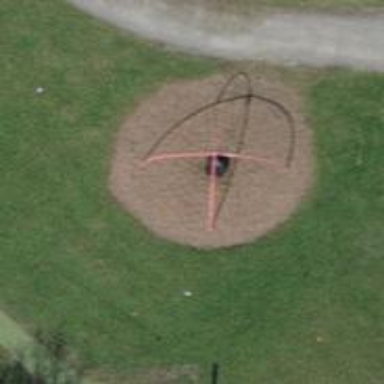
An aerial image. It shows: Playground featuring basket swing.